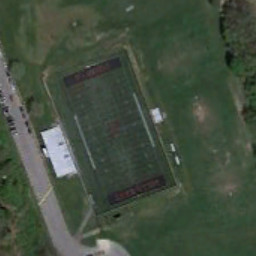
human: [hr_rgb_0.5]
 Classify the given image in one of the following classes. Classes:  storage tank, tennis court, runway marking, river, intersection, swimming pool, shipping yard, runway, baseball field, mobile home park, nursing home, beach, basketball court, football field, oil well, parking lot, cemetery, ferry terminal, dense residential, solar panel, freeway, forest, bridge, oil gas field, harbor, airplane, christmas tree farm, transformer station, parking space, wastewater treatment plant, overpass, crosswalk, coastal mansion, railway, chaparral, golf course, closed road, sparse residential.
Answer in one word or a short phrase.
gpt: football field